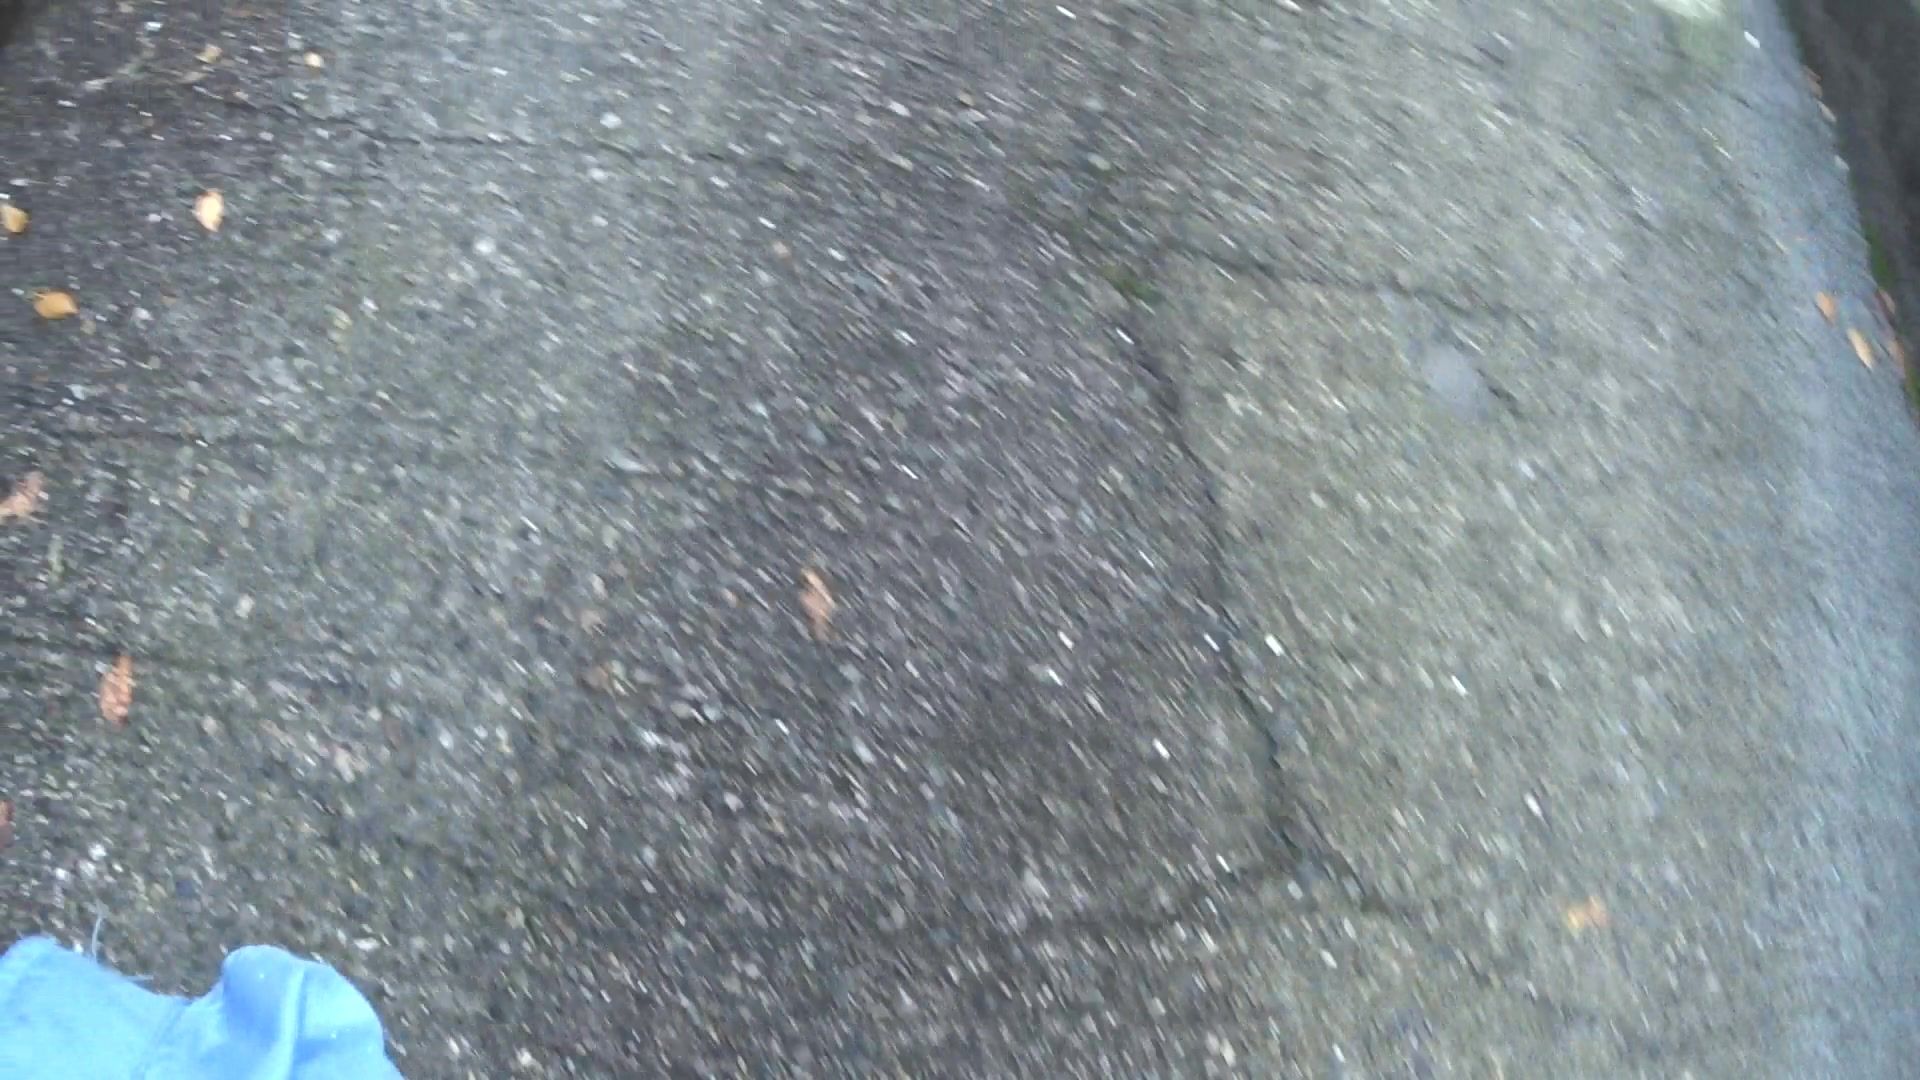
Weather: snowy
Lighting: day
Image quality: slightly poor
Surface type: walking surface
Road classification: steps, service
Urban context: urban centre
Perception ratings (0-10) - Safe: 5.5, Lively: 1.67, Beautiful: 6.83, Boring: 0.95, Depressing: 3.52, Wealthy: 0.73